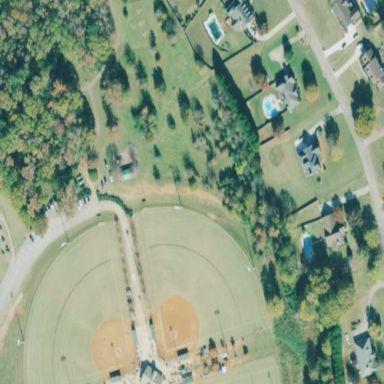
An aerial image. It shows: Baseball pitch for leisure land.